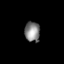
Tissue: lung
Cell type: Endothelial cells
Senescence score: 0.6306
Nuclear area (px): 298
Mean DAPI intensity: 132.383